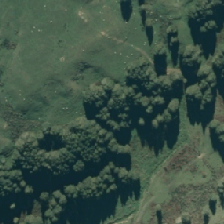
Land cover: indigenous_forest